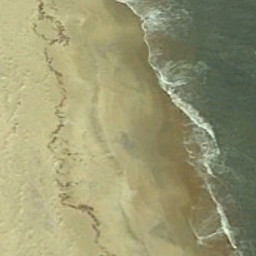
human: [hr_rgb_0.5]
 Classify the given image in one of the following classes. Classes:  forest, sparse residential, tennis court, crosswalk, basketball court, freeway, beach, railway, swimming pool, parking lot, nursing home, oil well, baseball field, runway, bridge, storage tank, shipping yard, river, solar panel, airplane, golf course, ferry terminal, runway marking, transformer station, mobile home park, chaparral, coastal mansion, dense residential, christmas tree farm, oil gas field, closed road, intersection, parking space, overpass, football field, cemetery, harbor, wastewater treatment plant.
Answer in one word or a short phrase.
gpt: beach